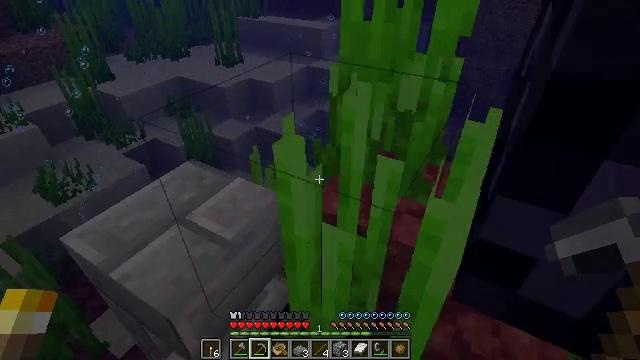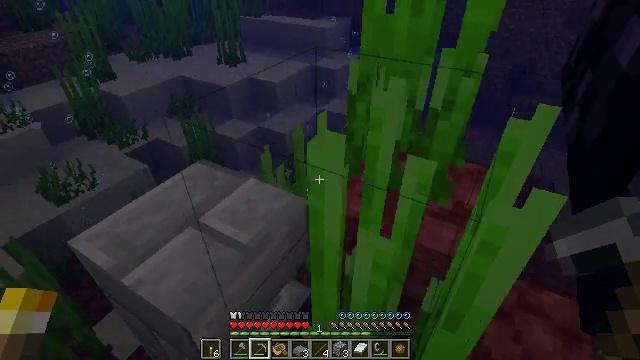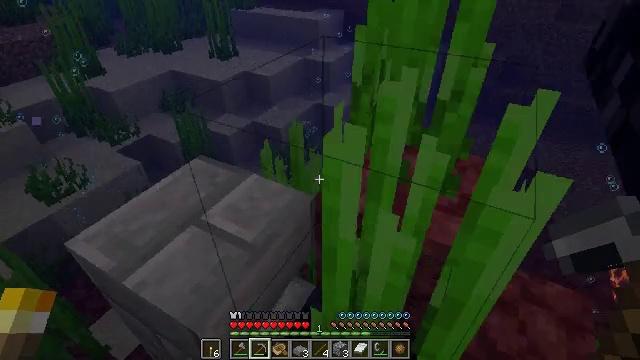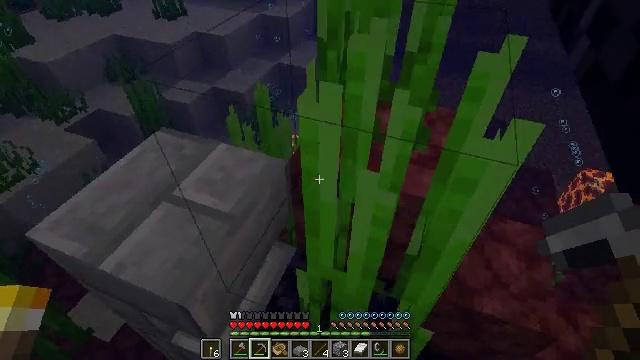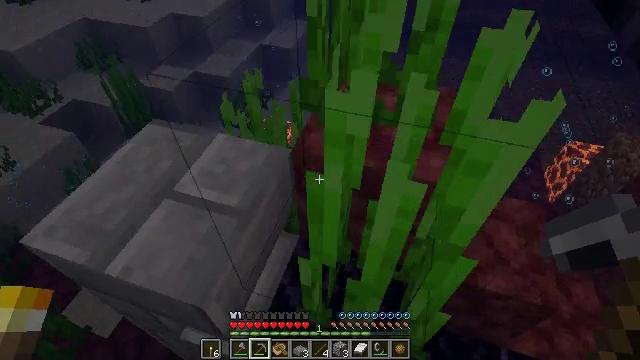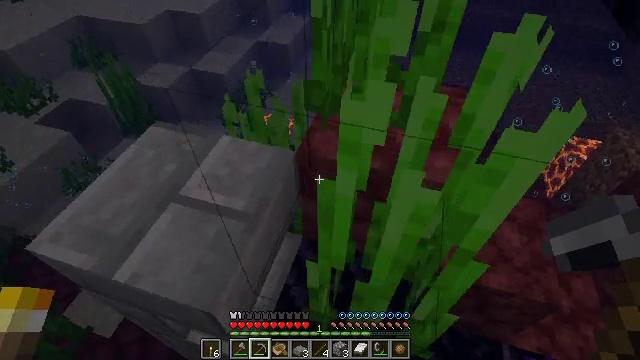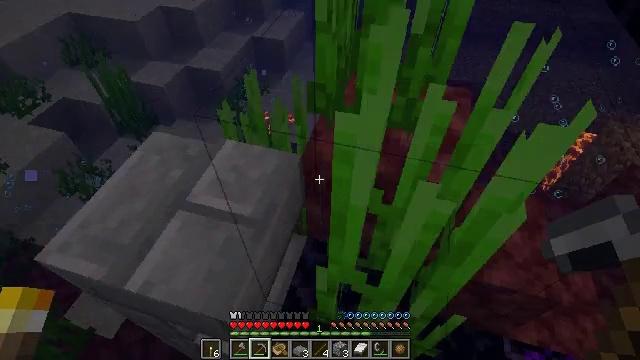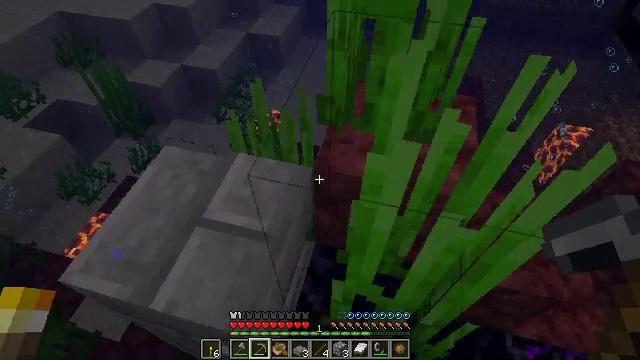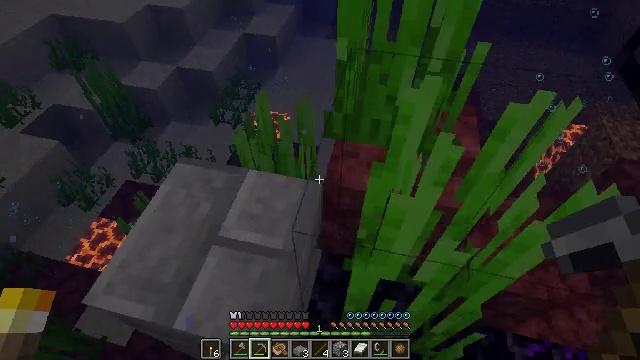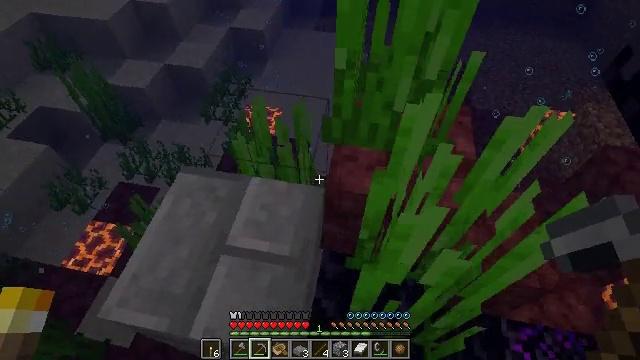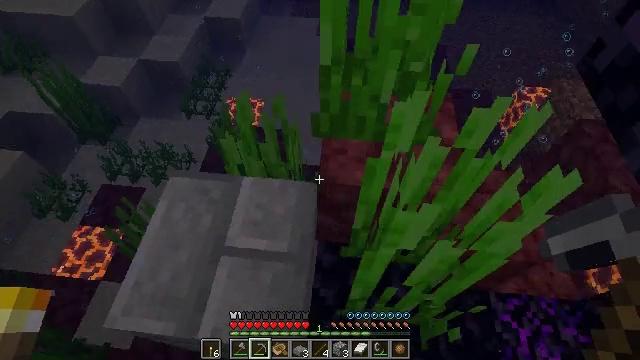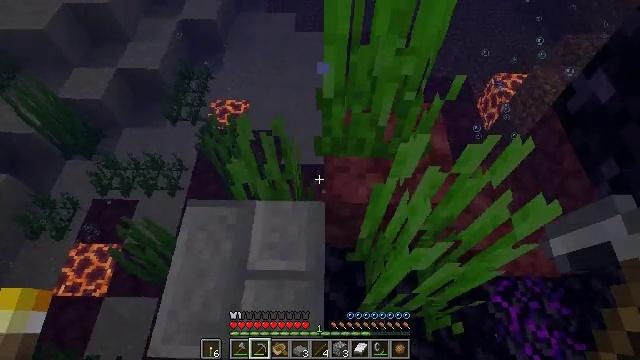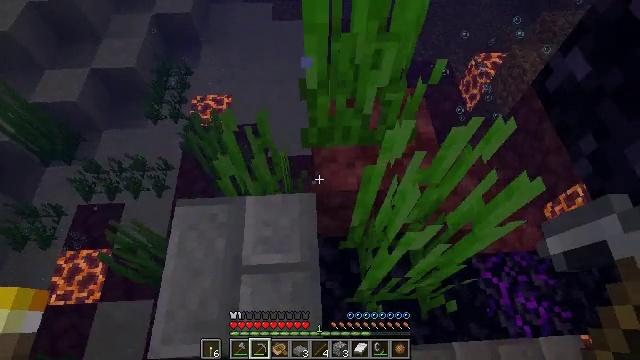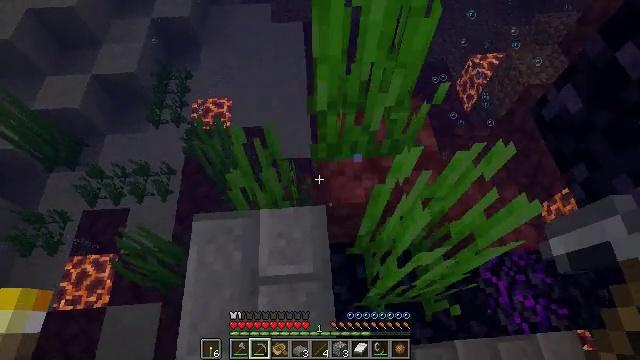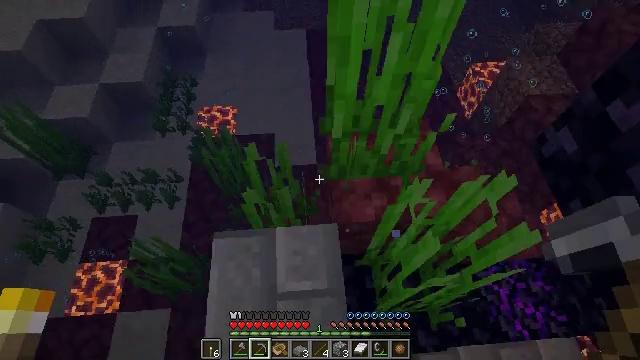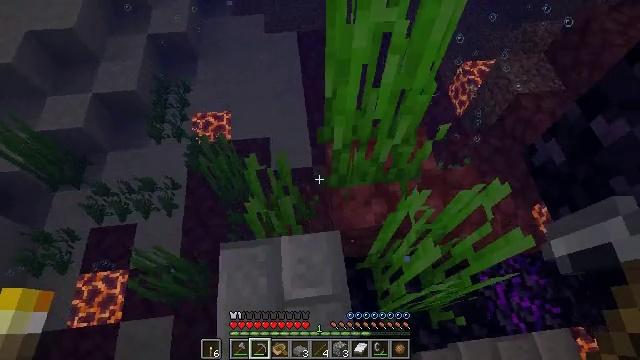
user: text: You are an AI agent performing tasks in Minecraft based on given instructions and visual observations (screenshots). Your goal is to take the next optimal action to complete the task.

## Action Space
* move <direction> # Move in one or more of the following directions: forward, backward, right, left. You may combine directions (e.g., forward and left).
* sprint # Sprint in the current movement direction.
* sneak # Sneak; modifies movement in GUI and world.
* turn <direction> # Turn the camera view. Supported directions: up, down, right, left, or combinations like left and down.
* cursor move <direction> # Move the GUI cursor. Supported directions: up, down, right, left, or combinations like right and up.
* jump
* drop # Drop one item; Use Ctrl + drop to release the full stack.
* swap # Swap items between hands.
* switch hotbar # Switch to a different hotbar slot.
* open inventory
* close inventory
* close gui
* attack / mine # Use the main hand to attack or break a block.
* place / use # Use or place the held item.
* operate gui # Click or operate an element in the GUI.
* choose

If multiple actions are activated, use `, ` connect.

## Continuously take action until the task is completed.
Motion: motion action
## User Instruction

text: Mine tall seagrass from underwater.
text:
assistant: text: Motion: move forward and move left
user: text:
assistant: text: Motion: move forward and move left, turn right and down
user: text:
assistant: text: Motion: move forward and move left, turn right and down
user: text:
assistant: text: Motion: move forward and move left, turn right and down, jump
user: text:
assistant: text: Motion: move forward and move left, jump
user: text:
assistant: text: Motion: move forward and move left, turn right and down, jump
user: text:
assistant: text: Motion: move forward and move left, turn right and down, jump
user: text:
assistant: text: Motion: move forward and move left, turn right, jump
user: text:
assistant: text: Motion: move forward and move left, turn right and down, jump
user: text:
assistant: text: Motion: move forward and move left, turn right and down, jump
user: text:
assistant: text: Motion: move forward and move left, turn right and down, jump
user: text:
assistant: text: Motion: move forward and move left, turn right and down, jump
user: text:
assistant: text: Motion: move forward and move left, turn right, jump
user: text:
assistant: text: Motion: move forward and move left, jump
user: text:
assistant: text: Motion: move forward and move left, turn right, jump
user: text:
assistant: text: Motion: move forward and move left, turn right, jump
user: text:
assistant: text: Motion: move forward and move left, turn right, jump
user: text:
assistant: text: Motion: move forward and move left, turn right, jump
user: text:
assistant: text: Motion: move forward and move left, turn right, jump
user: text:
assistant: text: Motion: move forward and move left, turn right, jump
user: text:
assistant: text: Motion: move forward and move left, turn right, jump
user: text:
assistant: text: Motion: move forward and move left, turn right, jump
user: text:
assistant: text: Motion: move forward and move left, jump
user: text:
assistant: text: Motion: move forward and move left, turn right, jump
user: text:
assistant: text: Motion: move forward and move left, turn right, jump
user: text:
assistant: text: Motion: move forward and move left, turn right, jump
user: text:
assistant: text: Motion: move forward and move left, turn right
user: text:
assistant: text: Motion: move forward and move left
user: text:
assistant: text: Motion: move forward and move left
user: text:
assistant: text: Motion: move forward and move left, turn right, jump